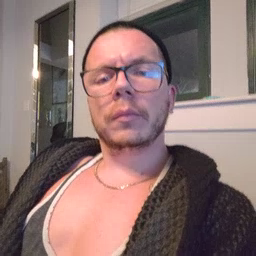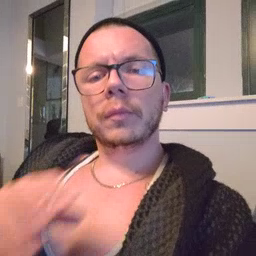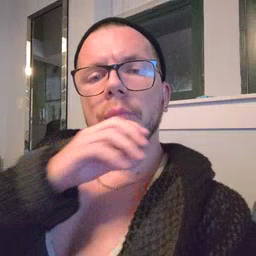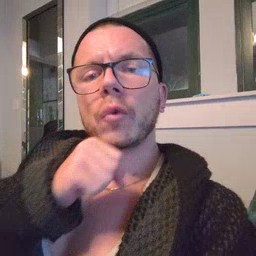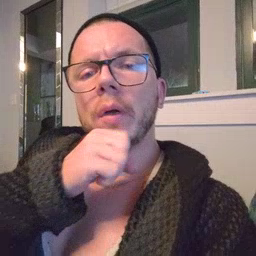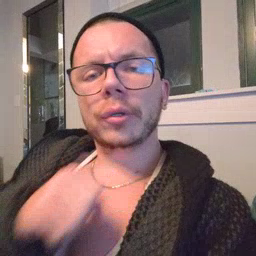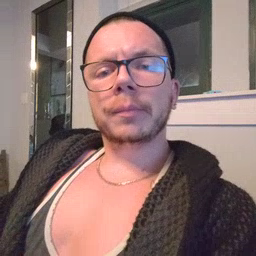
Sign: orange